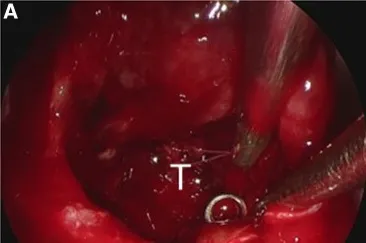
Images obtained during endoscopic endonasal surgery. (A) A tumor with hematoma was debulked in a piecemeal manner. T, tumor; A, arachnoid; P, pituitary gland.
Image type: endoscopy (gi_endoscopy)